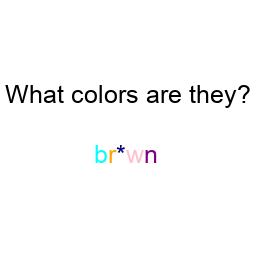
Color: cyan, orange, navy, pink, purple
Color name shown: brown
Background color: white
Question text color: black